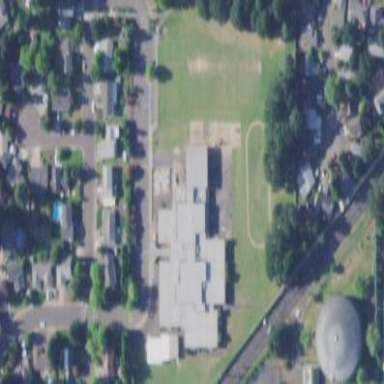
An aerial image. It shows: School.